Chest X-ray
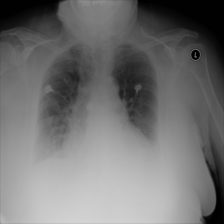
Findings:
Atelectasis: negative
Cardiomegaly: negative
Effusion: positive
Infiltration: positive
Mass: negative
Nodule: negative
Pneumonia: negative
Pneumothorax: negative
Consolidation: negative
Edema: positive
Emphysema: negative
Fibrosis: negative
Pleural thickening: negative
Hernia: negative